Interaction volume radius: 5 \u00c5
Interaction volume height: 15 \u00c5
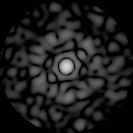
Disorder parameter: 0.8208